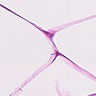
Metastatic tissue present: no